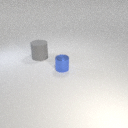
small blue metal cylinder to the right of large gray rubber cylinder